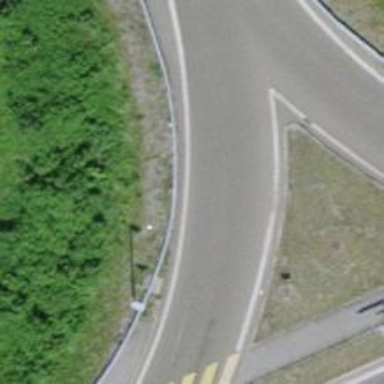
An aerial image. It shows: Asphalt motorway link.